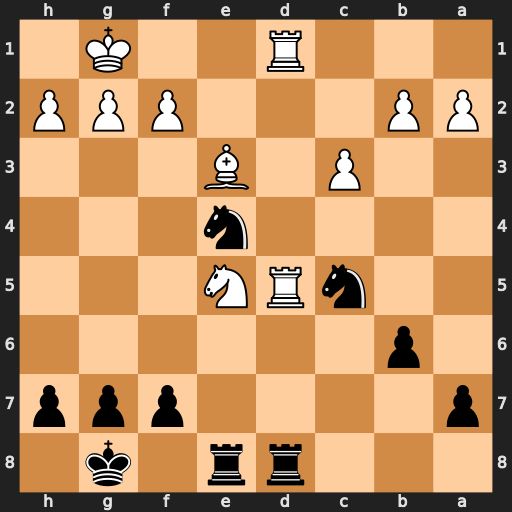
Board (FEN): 3rr1k1/p4ppp/1p6/2nRN3/4n3/2P1B3/PP3PPP/3R2K1
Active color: b
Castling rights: -
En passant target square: -
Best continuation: Rxd5 Rxd5 Nf6 Rxc5 bxc5